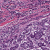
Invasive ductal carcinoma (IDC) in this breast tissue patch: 1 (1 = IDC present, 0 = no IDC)